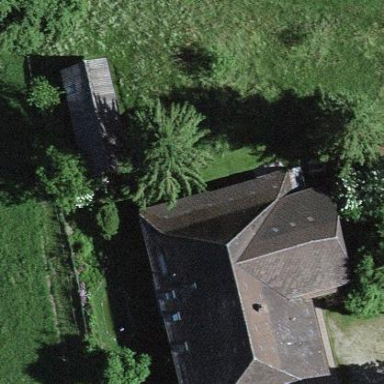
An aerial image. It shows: Farm building.